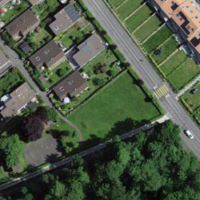
EUNIS habitat code: 41
Species observed at this site:
Raphanus raphanistrum
Senecio vulgaris
Fagopyrum esculentum